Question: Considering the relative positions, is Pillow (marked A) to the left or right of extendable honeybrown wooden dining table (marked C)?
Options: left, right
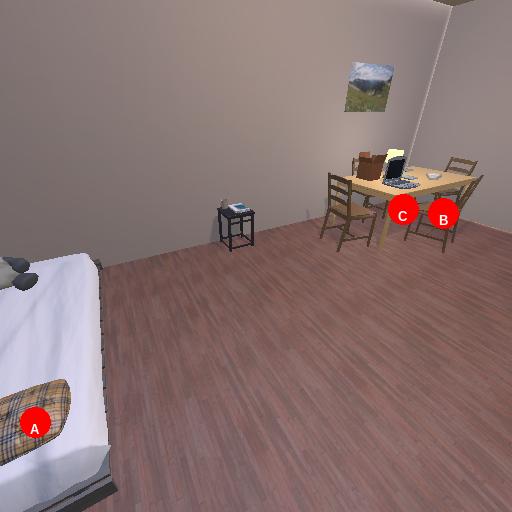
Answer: left